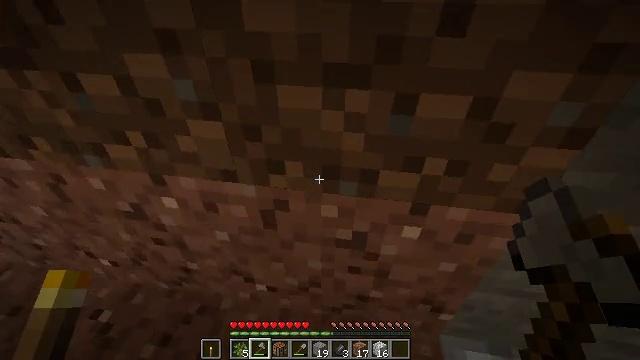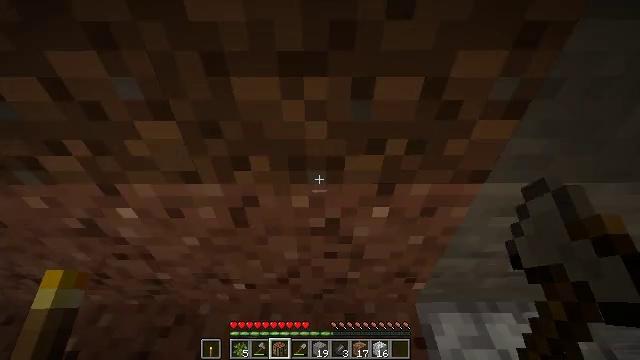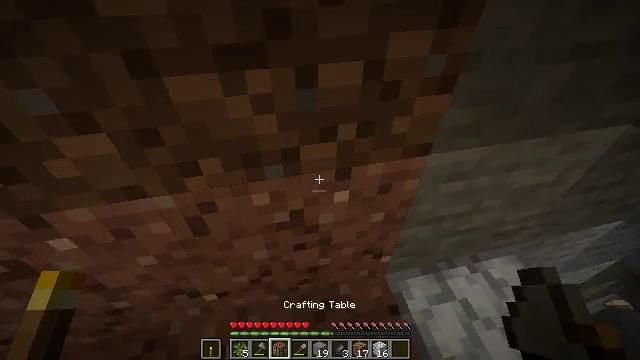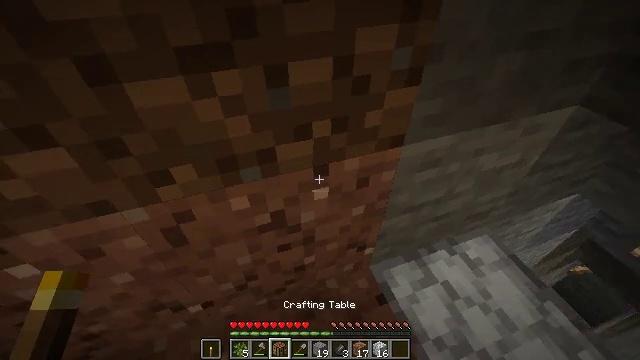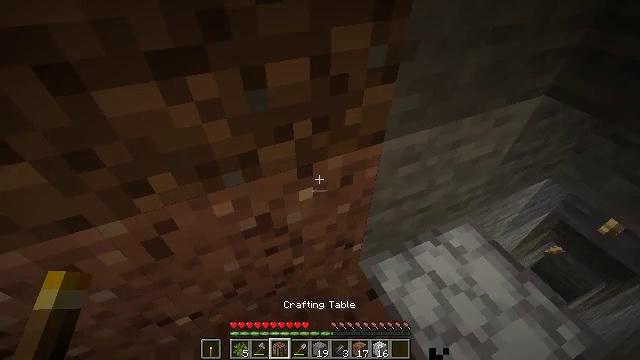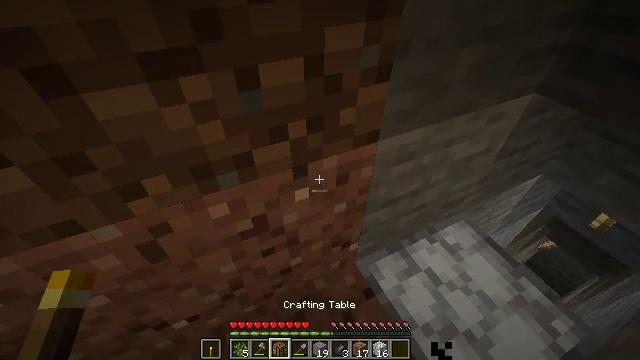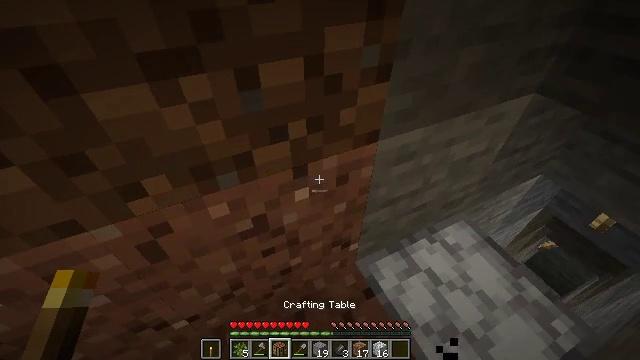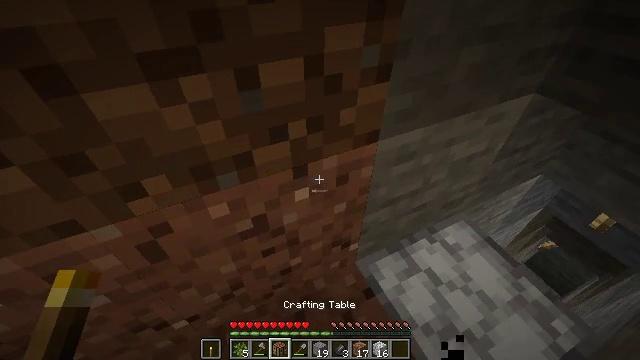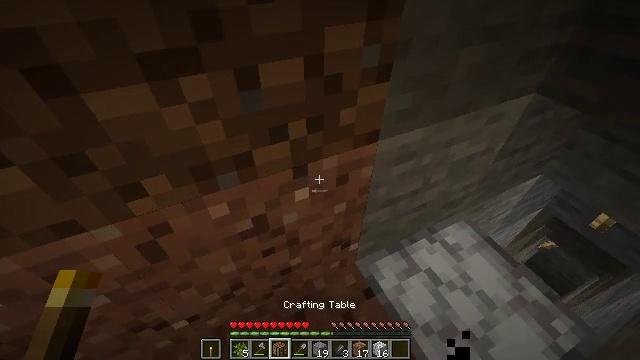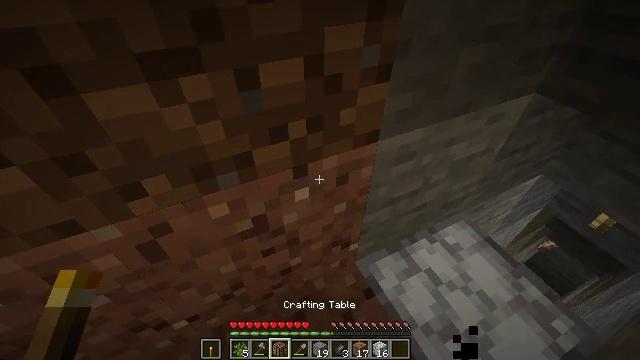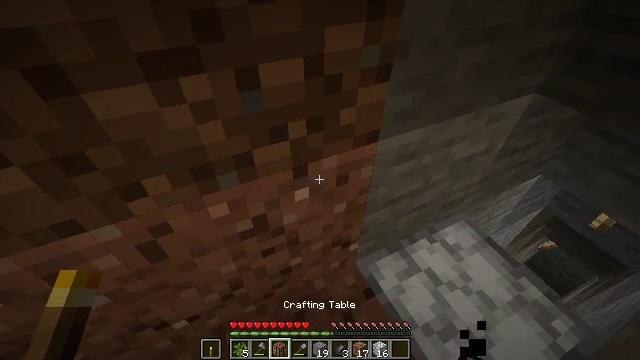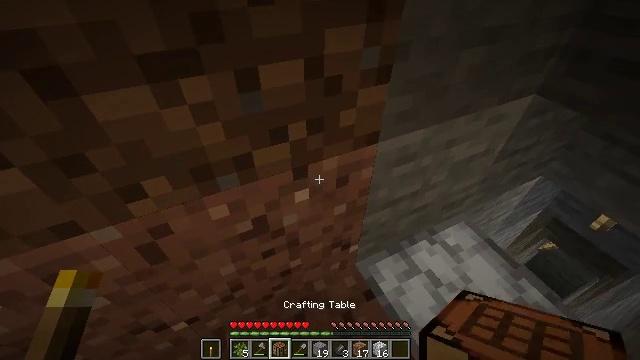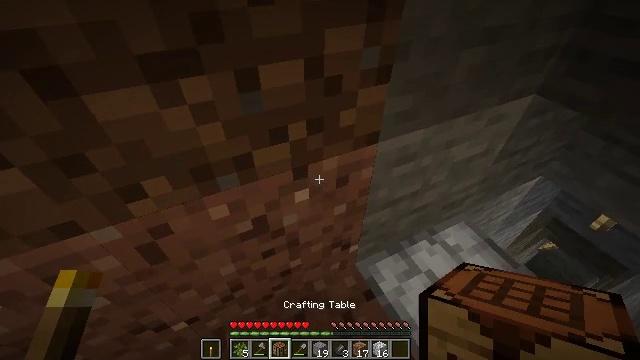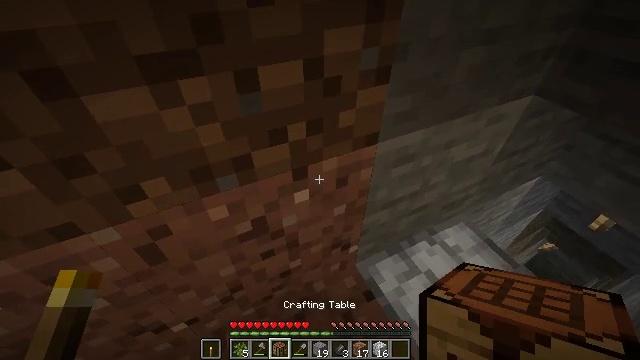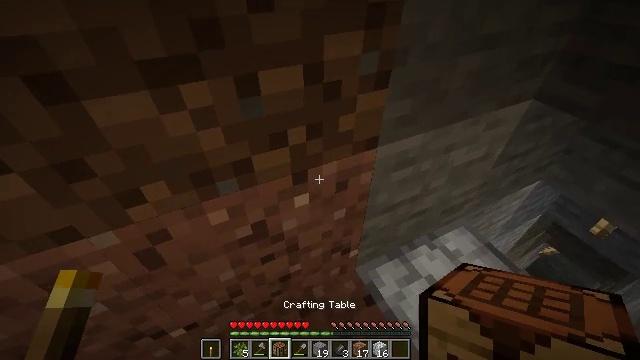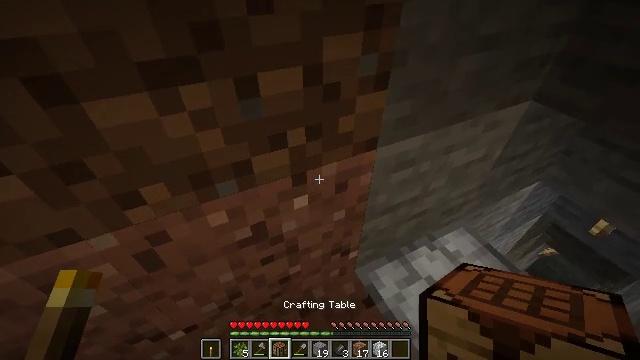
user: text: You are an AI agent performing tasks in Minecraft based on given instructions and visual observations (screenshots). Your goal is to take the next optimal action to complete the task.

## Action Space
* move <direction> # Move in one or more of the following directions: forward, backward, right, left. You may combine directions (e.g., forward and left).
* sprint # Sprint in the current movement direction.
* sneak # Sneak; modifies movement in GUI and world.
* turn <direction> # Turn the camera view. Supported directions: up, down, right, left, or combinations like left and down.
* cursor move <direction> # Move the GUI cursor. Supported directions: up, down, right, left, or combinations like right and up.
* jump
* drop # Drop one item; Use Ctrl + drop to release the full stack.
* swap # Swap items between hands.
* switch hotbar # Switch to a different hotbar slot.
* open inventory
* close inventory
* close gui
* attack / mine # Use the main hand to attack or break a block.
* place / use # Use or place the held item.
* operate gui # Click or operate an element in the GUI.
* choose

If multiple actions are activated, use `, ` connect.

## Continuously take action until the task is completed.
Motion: motion action
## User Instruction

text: Attack the ground to gather dirt.
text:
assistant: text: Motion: turn right and down, switch to hotbar 3
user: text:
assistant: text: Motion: turn right and down, switch to hotbar 3
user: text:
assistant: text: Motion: turn right, switch to hotbar 3
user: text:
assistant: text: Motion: turn right, switch to hotbar 3
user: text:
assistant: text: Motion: turn right, switch to hotbar 3
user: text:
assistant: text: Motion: no_op
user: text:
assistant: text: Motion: no_op
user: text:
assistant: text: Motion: no_op
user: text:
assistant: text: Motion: no_op
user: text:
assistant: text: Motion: no_op
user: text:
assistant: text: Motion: no_op
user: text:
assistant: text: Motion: no_op
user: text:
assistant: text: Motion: no_op
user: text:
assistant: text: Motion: no_op
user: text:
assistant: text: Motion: no_op
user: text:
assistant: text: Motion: no_op
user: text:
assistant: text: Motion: turn up
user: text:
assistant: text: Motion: turn up
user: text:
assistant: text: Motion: turn up
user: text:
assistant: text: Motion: turn left and up
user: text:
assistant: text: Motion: turn left and up
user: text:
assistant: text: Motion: turn left and up
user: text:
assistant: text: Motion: turn left and up
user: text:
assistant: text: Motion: turn left and up
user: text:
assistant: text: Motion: no_op
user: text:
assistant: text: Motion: turn up
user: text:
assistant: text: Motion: no_op
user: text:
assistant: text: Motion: no_op
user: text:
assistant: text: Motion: no_op
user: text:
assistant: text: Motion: turn right